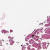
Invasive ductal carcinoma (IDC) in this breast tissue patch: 0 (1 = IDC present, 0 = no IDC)